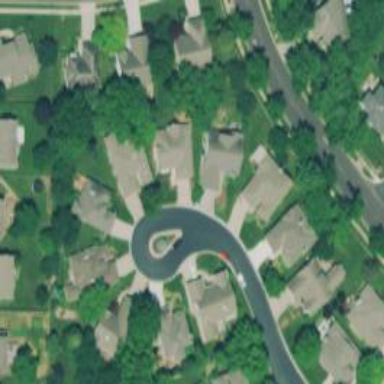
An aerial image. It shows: Turning loop on the road.